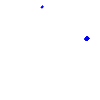
Particle: kaon